Question: I have a Timeout timer that fires on the minute based on the system clock. The thing I don't understand is why it fires twice every minute? If you check the console log it fires twice <URL>
'''
function runClock() {
var now = new Date();
var timeToNextTick = (60 - now.getSeconds()) * 1000 - now.getMilliseconds();
console.log((60 - now.getSeconds()* 1000)- now.getMilliseconds());
setTimeout(runClock, timeToNextTick);
}
// start it
runClock();
'''
this is the console log:

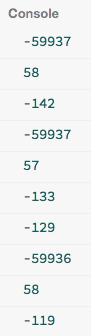
Answer: It is most likely an issue with javascript timers not being very accurate, you could try something like this instead:
<URL>
where the big change is that you test to see if the timeUntilNextTick is very small, then you should wait a full more minute (since you probably just fired one of these events anyways..)
You could also have a timeout to find the first minute, then have that "starter" function set up an interval instead.
Here is the changed code:
'''
function runClock() {
var timeToNextTick = msUntilNextMinuteTick();
if(timeToNextTick < 100)
timeToNextTick += 60*1000; // Add a full minute to this..
console.log(new Date().toString() + ": " + timeToNextTick);
setTimeout(runClock, timeToNextTick);
}
// Separate function, makes it easier to debug
function msUntilNextMinuteTick(){
var now = new Date();
return (60 - now.getSeconds()) * 1000 - now.getMilliseconds();
}
// start it
runClock();
'''
so far it has given me this:
'''
Wed Oct 15 2014 13:36:22 GMT+0200 (W. Europe Summer Time): 37035
Wed Oct 15 2014 13:37:00 GMT+0200 (W. Europe Summer Time): 59790
Wed Oct 15 2014 13:38:00 GMT+0200 (W. Europe Summer Time): 59789
Wed Oct 15 2014 13:39:00 GMT+0200 (W. Europe Summer Time): 59789
Wed Oct 15 2014 13:40:00 GMT+0200 (W. Europe Summer Time): 59789
'''
(The important part here is the date time at the beginning which, with the exception of the "starter" all ends with :00 seconds (if you print the ms part they would probably all end with .00000))